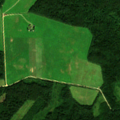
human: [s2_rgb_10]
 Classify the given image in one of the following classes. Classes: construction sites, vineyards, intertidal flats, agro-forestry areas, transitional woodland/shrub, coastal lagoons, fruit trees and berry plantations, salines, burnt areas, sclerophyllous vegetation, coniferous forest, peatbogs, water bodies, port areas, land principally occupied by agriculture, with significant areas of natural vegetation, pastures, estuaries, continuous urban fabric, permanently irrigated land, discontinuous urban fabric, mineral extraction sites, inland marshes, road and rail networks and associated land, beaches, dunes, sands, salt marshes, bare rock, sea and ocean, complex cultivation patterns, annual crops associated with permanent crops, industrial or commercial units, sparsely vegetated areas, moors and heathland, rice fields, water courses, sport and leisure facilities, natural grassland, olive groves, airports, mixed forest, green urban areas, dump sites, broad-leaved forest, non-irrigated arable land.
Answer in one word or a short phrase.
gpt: non-irrigated arable land, coniferous forest, mixed forest, transitional woodland/shrub